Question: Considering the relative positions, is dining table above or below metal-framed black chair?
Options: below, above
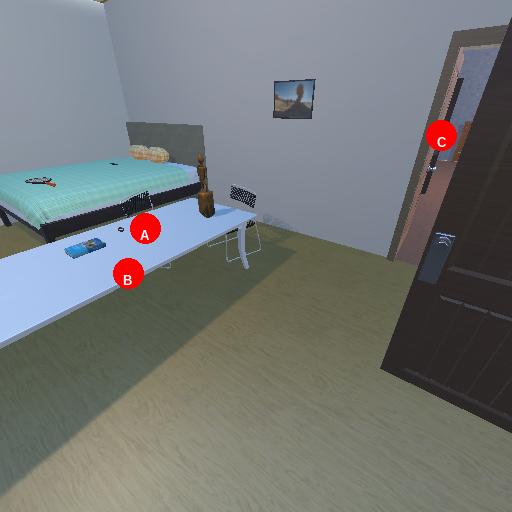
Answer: below